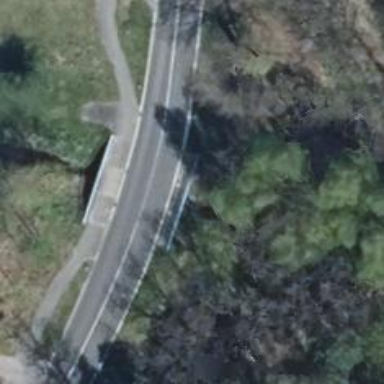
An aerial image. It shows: Secondary road on asphalt bridge.